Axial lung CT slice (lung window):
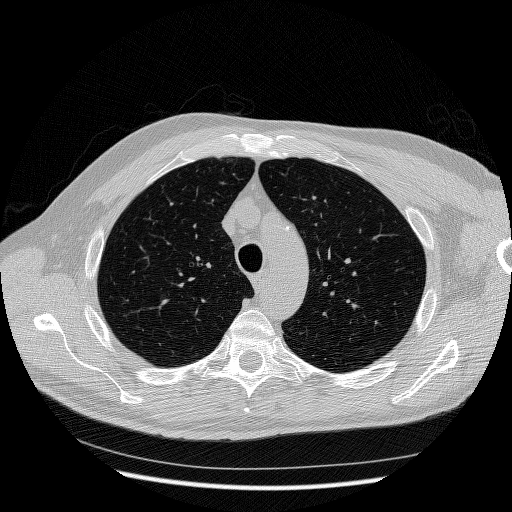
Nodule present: no